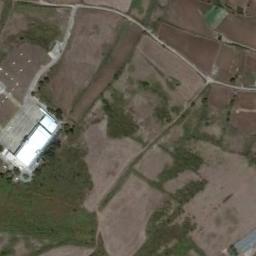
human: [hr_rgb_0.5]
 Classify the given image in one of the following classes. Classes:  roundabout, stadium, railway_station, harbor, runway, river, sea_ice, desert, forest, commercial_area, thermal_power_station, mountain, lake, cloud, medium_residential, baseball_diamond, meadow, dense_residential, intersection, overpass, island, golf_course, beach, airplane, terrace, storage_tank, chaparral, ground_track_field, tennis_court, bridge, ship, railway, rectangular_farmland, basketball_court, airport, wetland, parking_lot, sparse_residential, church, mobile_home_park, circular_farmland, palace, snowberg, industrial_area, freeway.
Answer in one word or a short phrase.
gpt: rectangular_farmland